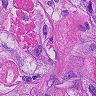
Metastatic tissue present: yes